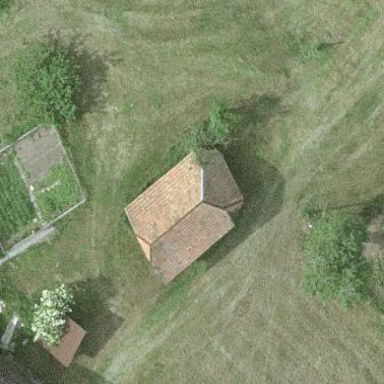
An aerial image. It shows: Rural barn.